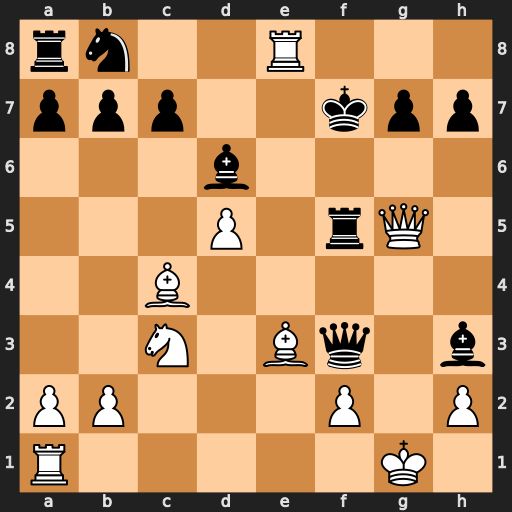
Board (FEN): rn2R3/ppp2kpp/3b4/3P1rQ1/2B5/2N1Bq1b/PP3P1P/R5K1
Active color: w
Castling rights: -
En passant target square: -
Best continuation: Re7+ Bxe7 d6+